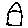
Label: house